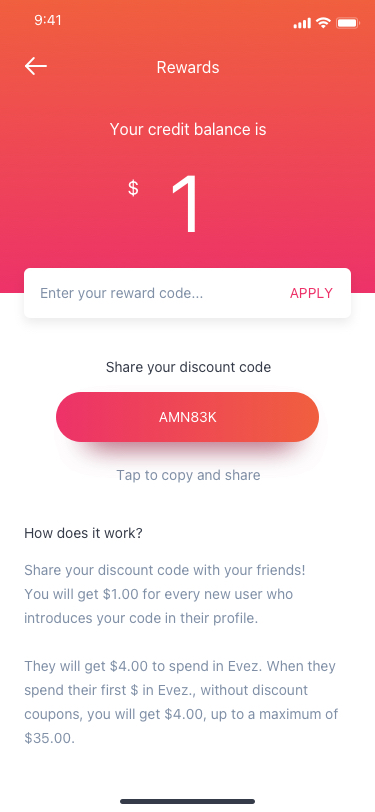
Text in this UI design:
Your credit balance is
$
15
Enter your reward code...
APPLY
Share your discount code
Tap to copy and share
Share your discount code with your friends!
You will get $1.00 for every new user who introduces your code in their profile.

They will get $4.00 to spend in Evez. When they spend their first $ in Evez., without discount coupons, you will get $4.00, up to a maximum of $35.00.
How does it work?